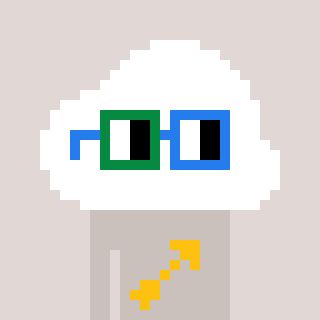
a pixel art character with square green and blue glasses, a cloud-shaped head and a foggrey-colored body on a warm background